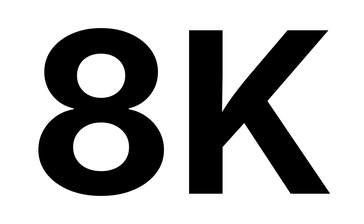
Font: Inter_Bold